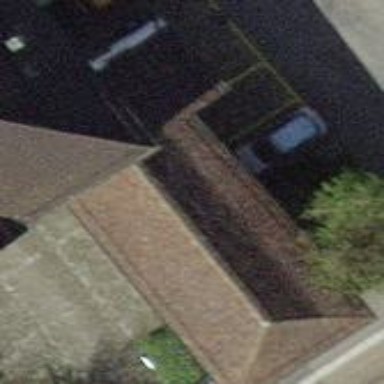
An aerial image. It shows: Building with hipped roof covered in roof tiles.